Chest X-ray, AP view. Patient: 58 years old, sex F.
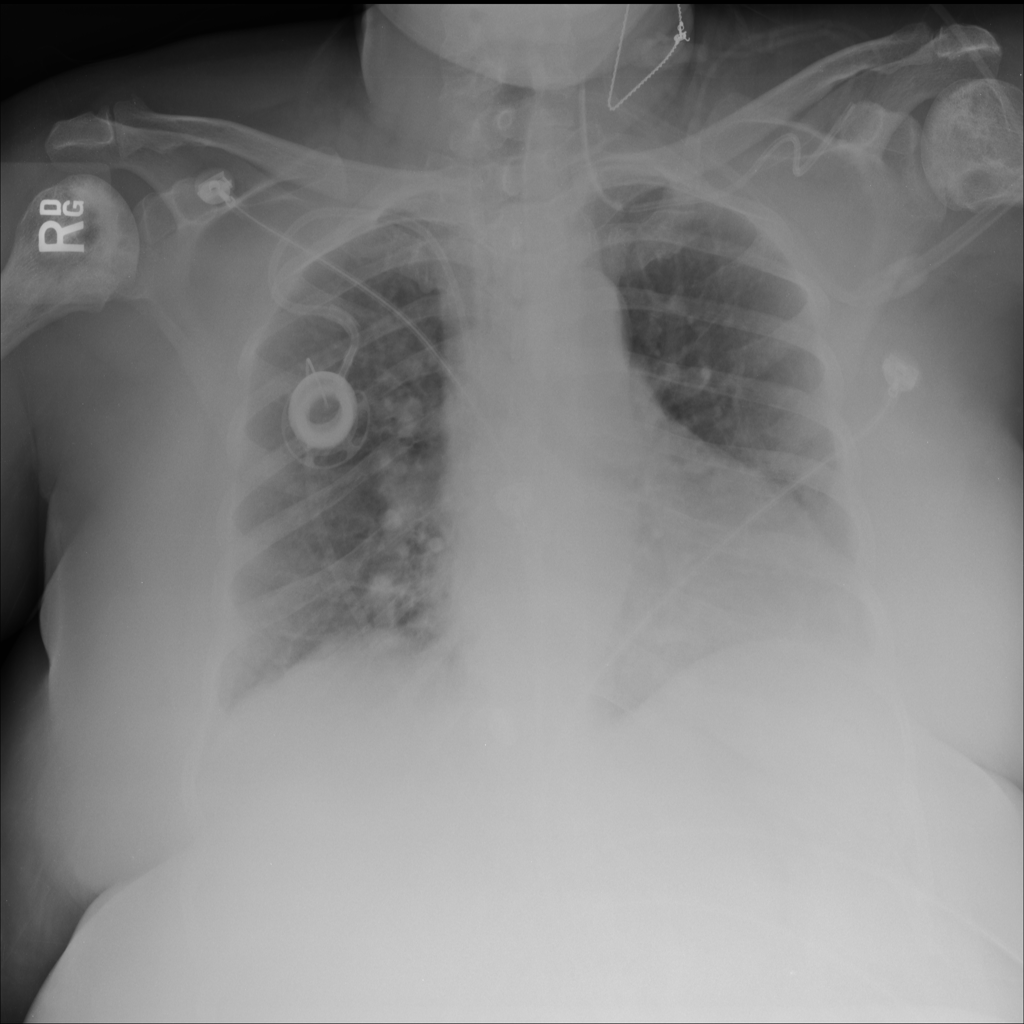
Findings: No Finding